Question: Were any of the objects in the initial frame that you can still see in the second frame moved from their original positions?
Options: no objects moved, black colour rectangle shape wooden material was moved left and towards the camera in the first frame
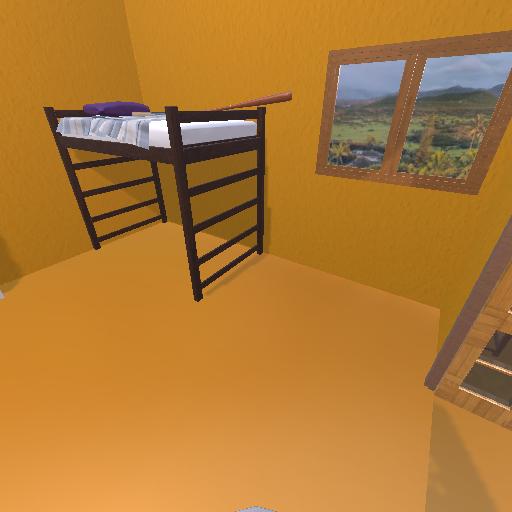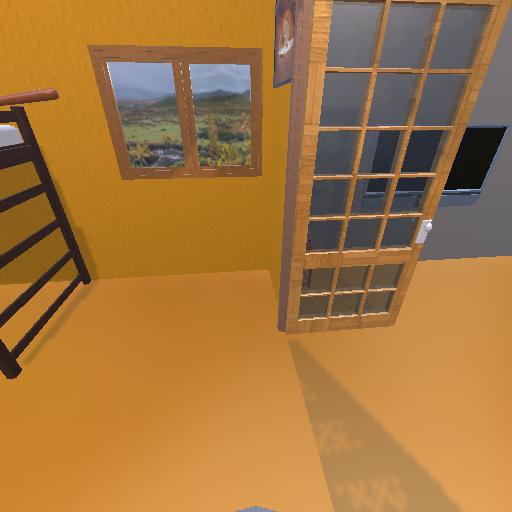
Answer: no objects moved